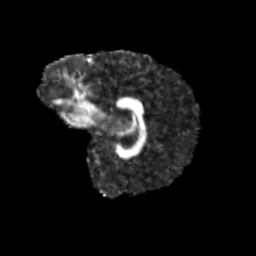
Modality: FA
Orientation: sagittal
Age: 14
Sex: female
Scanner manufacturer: siemens
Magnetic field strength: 3 T
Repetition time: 3.8 s
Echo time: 0.07 s